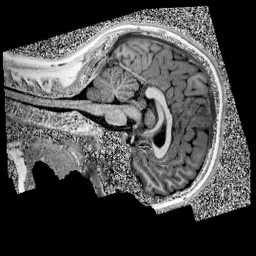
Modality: UNIT1
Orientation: sagittal
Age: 13
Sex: female
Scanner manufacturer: siemens
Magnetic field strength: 3 T
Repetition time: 4 s
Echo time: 0.00299 s